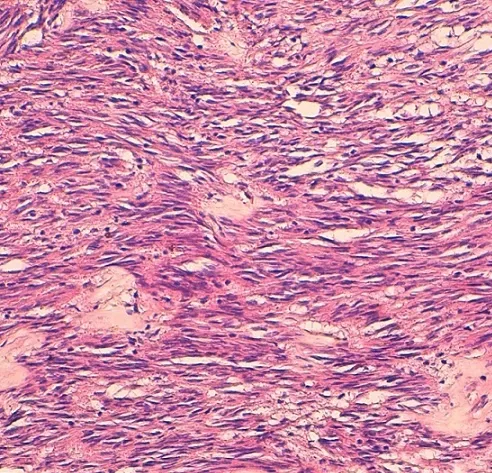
Fusocellulaire dense proliferation arranged chaotically entangled beams(HE x 200).
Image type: pathology (h&e)